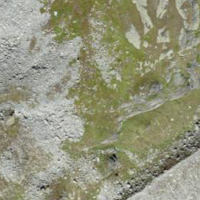
EUNIS habitat code: 48
Species observed at this site:
Capra ibex